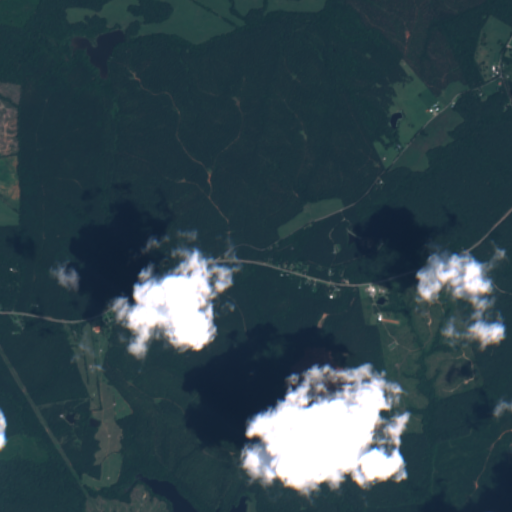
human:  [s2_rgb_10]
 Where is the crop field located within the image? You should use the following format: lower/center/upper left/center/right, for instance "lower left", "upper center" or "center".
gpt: The crop field is located in the upper left of the image.
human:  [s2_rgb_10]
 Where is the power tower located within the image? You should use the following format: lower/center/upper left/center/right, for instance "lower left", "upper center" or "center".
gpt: The power tower is located in the lower left of the image.
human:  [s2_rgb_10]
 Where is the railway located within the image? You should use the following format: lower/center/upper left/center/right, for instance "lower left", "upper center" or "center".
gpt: The railway is located in the lower of the image.
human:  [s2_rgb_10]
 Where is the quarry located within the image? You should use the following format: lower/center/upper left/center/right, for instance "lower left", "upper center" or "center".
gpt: There is no quarry in the image.